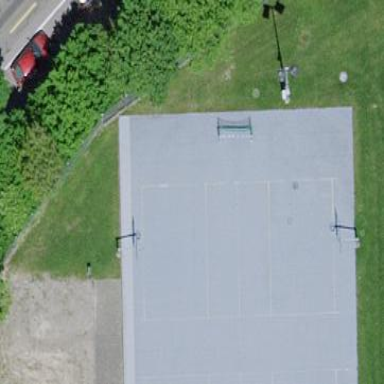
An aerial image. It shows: Basketball court located in leisure land pitch.